Interaction volume radius: 10 \u00c5
Interaction volume height: 10 \u00c5
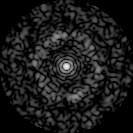
Disorder parameter: 0.8321